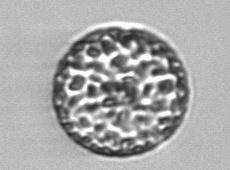
Label: Coscinodiscus